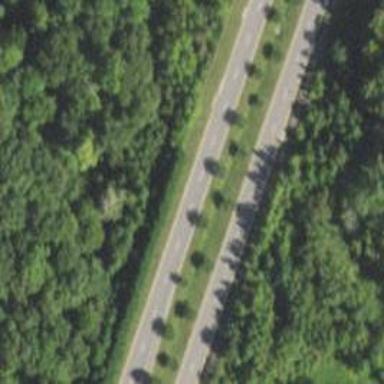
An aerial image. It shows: Row of trees in natural setting.